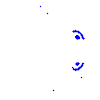
Particle: pion